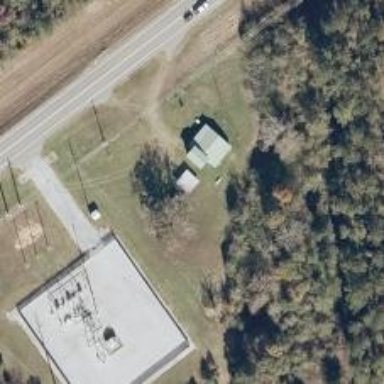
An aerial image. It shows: Distribution level power substation surrounded by fence.